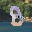
Label: 8